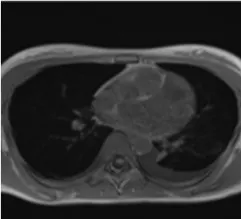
MRI findings. Magnetic Resonance Imaging (MRI) revealed a light low signal compared to muscle on T1WI.
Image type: radiology (mri)